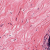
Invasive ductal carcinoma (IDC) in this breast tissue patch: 0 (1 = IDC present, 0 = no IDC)